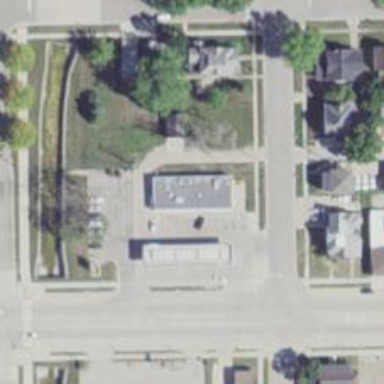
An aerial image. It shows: Convenience shop.